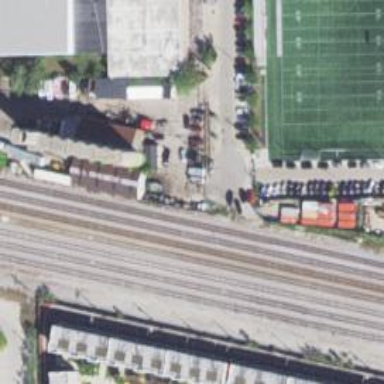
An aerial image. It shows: Abandoned railway siding.